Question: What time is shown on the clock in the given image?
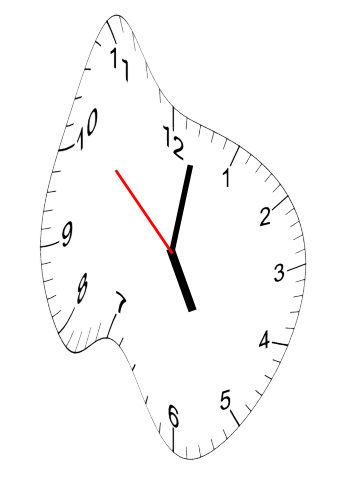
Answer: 05:01:52